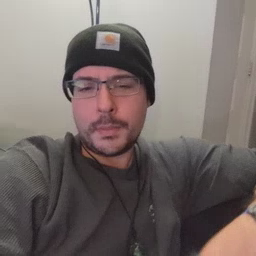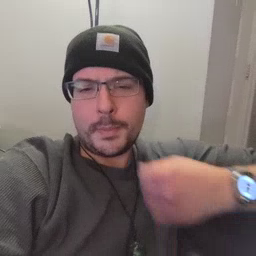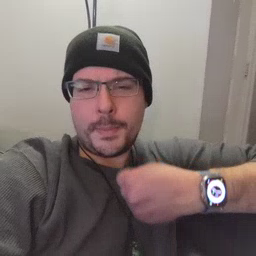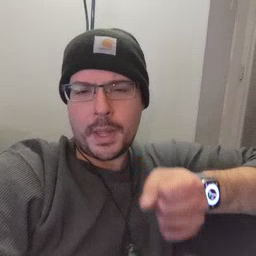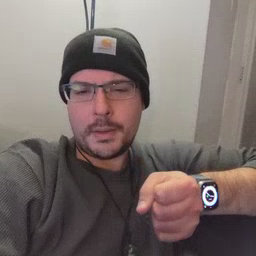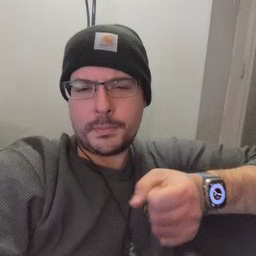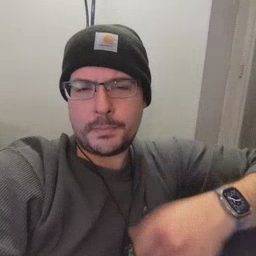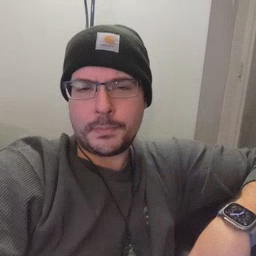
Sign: make